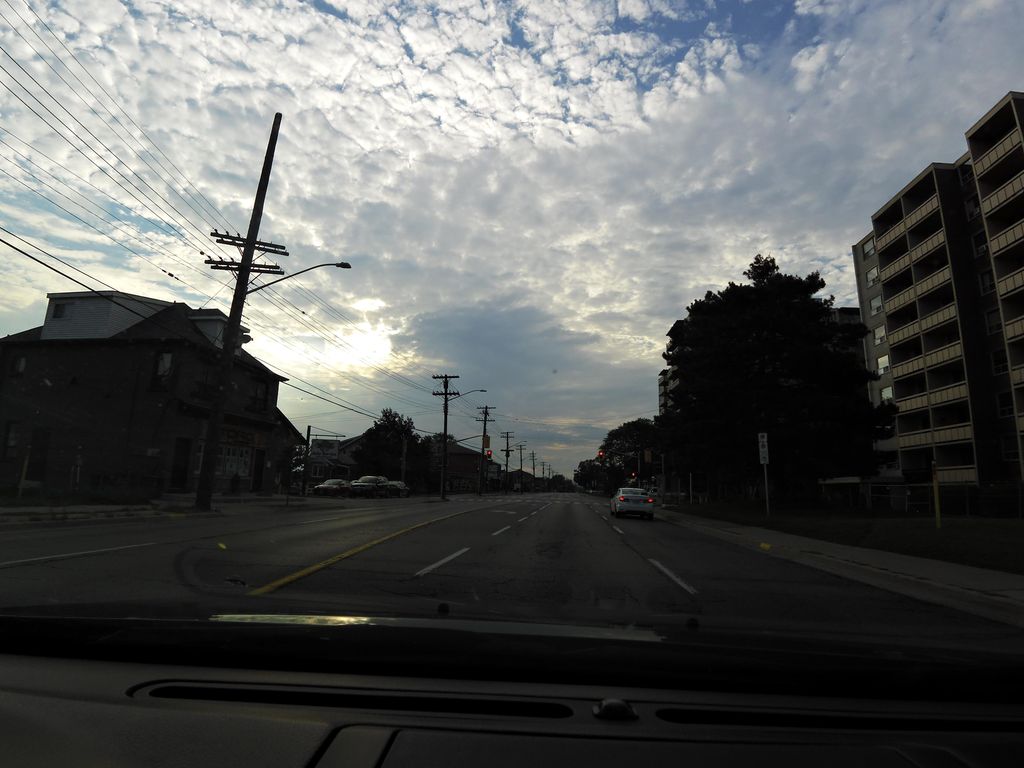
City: hamilton